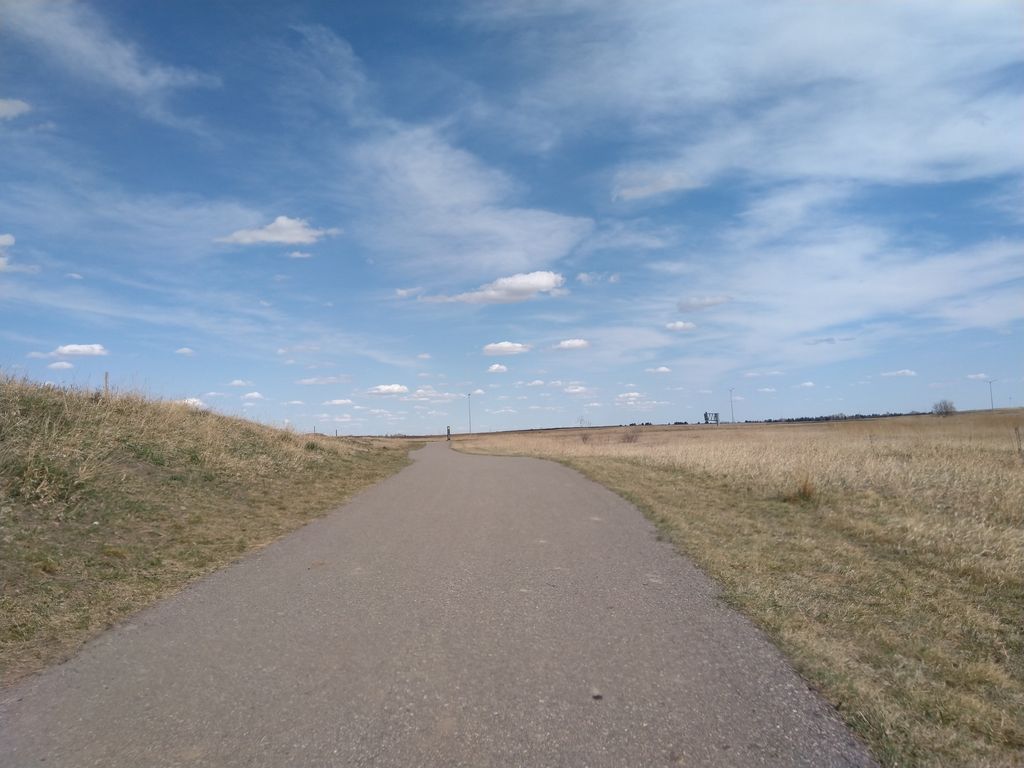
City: calgary